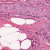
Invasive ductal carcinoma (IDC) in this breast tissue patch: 1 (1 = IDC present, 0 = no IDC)